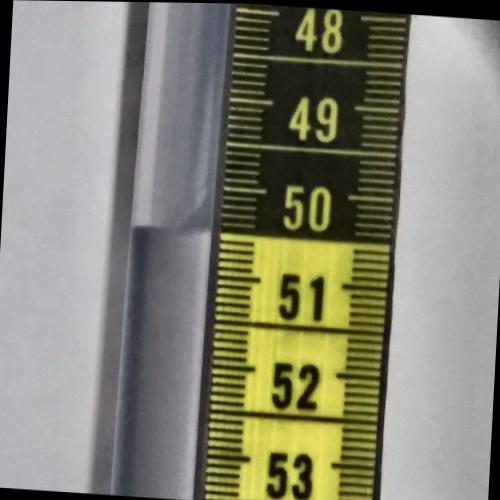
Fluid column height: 50.5 cm